Field crop: maize
Growth stage: 1
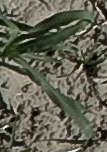
Species: sorghum